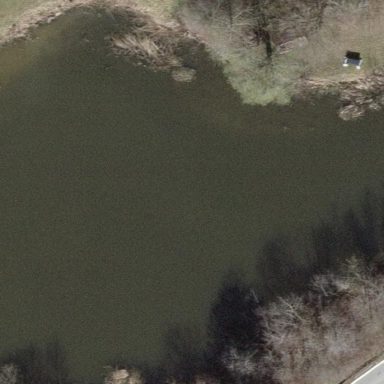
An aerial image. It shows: Pond with natural water.